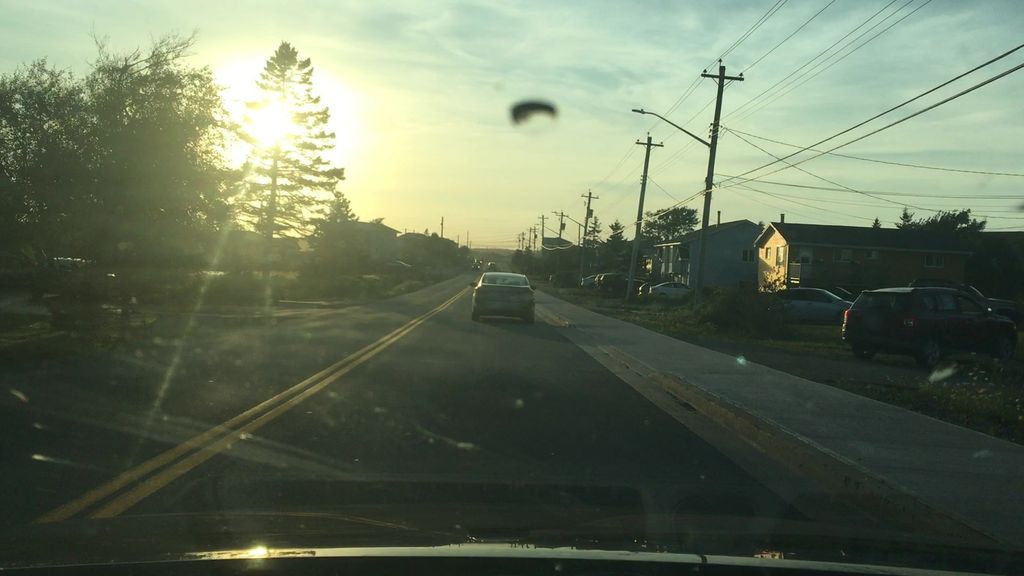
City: halifax